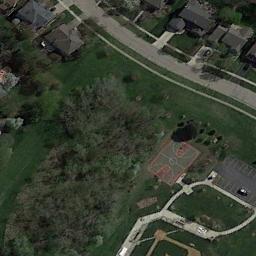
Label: basketball_court